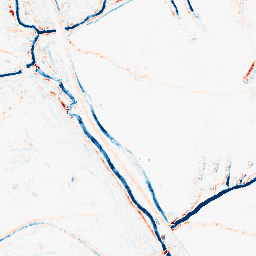
Category: morphological
Decomposition family: morphological_square
Decomposition parameters: operation: average
size: 5
Upsampling method: bspline
Upsampling parameters: scale: 8
Upsampling scale: 8